Field crop: tomato
Growth stage: 1
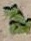
Species: solanum